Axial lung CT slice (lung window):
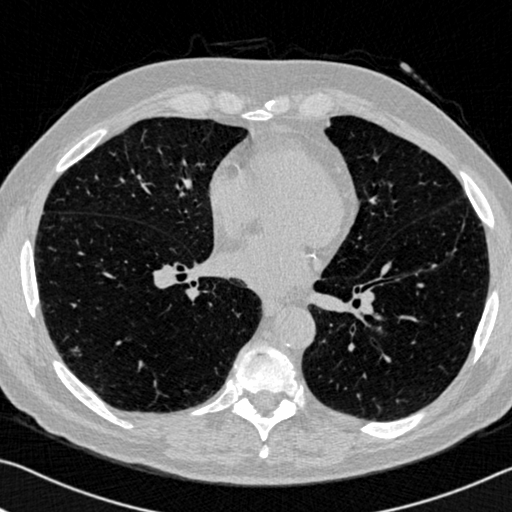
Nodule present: no